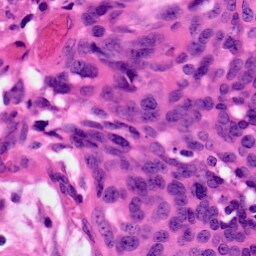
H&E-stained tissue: Ovarian